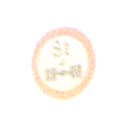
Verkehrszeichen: TatsaechlicheAchslast
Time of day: SunriseSunset
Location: Outdoor (RoadRail)
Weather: PartlyCloudy
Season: NotSpecified
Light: Natural